Aerial crown-view tile of a tropical tree (Barro Colorado Island, Panama), acquired 20250317:
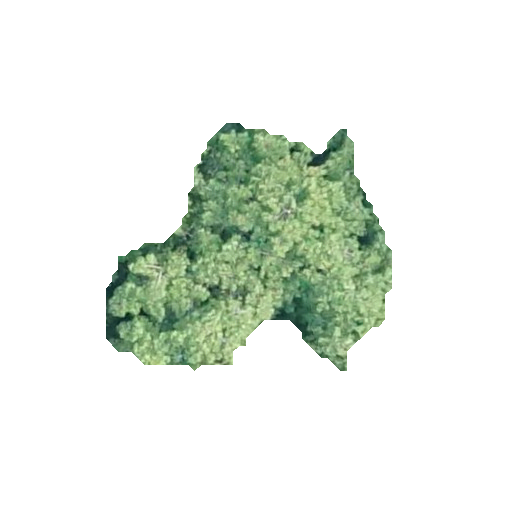
Species: Virola surinamensis
GBIF accepted scientific name: Virola surinamensis
Crown area: 69.944 m²